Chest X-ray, AP view. Patient: 52 years old, sex M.
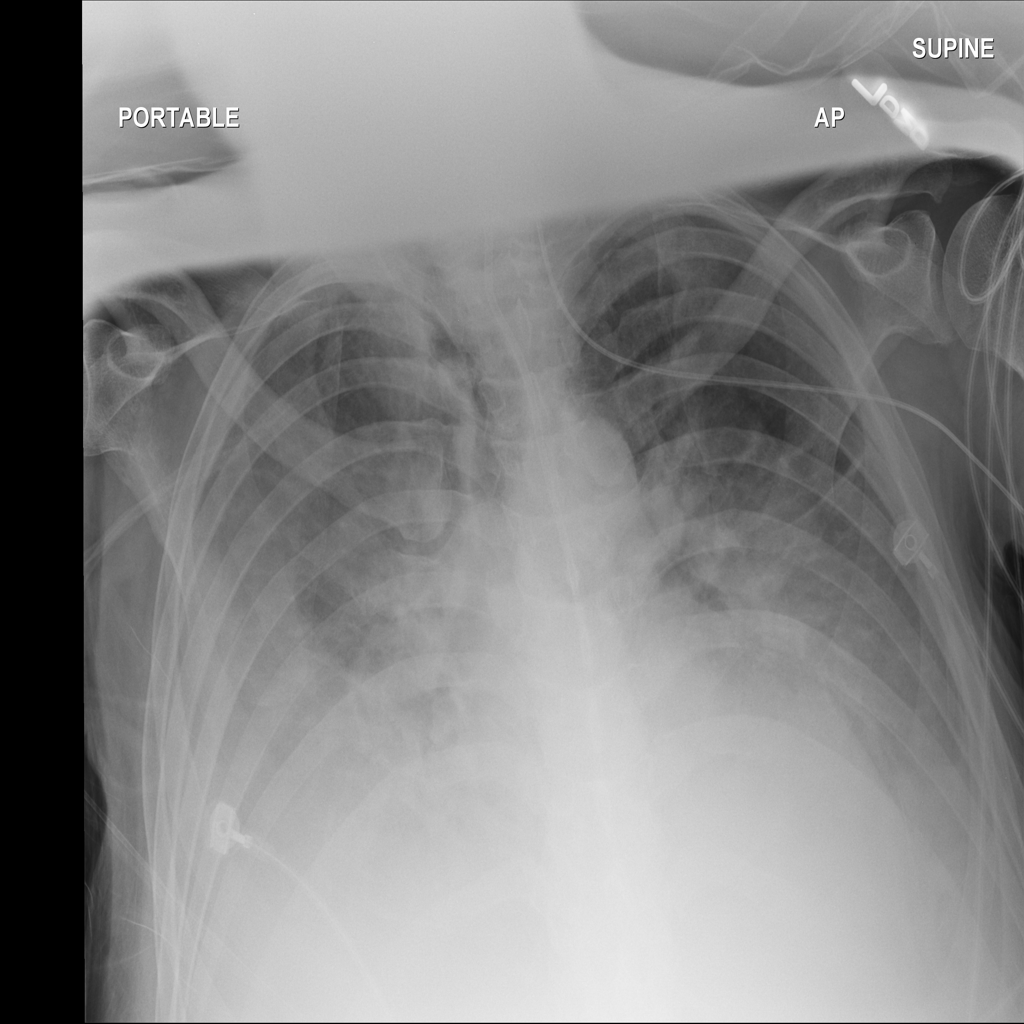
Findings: Effusion, Infiltration